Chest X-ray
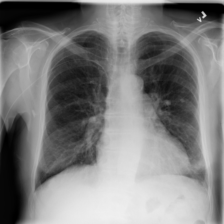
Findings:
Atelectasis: positive
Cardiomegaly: positive
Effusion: positive
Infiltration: positive
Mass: negative
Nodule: positive
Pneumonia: negative
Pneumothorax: negative
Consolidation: negative
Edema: negative
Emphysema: negative
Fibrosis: negative
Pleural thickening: negative
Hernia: negative